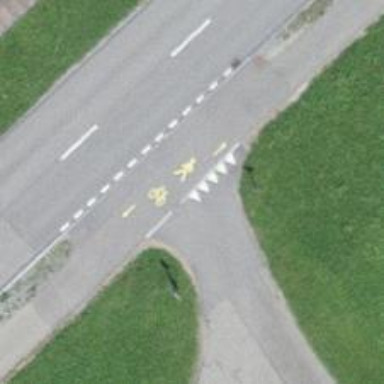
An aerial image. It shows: Road with "give way" sign.